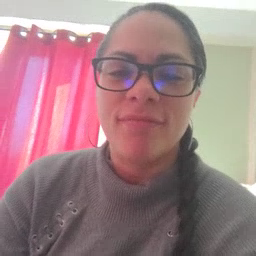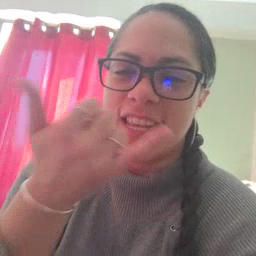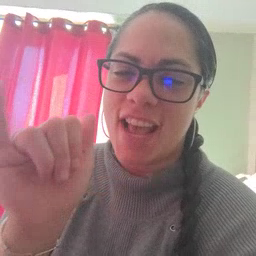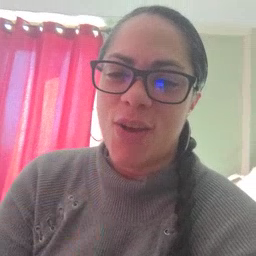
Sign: yellow